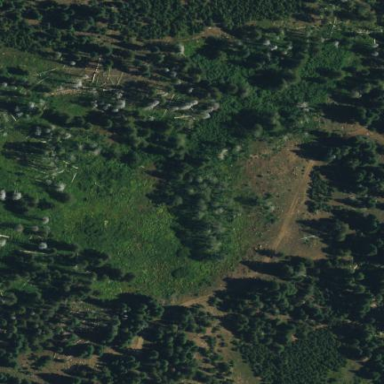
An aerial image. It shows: Wet meadow with wooded vegetation.